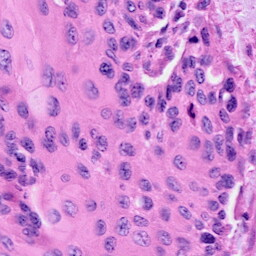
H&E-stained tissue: Cervix